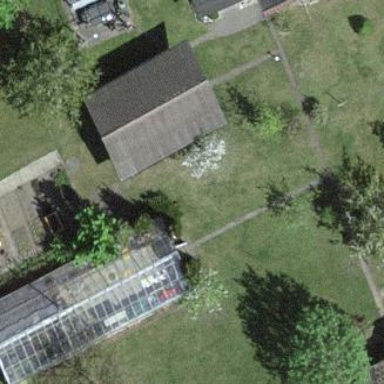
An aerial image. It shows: Shed.